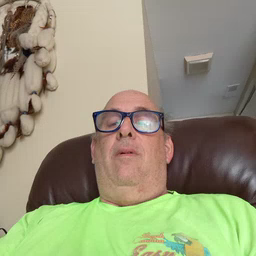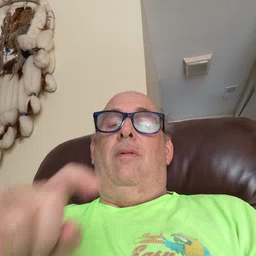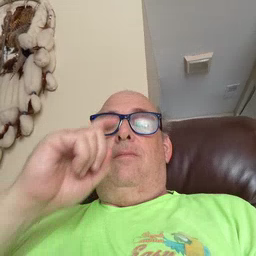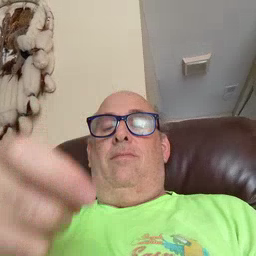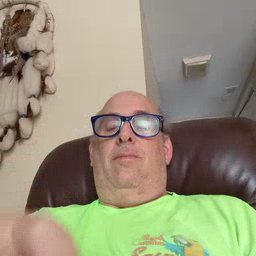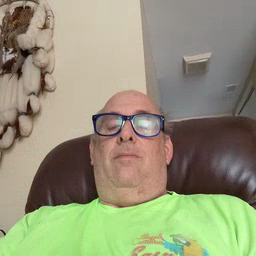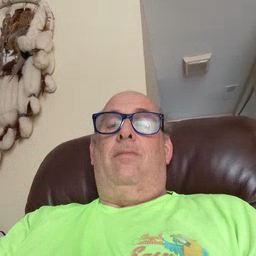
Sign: gift